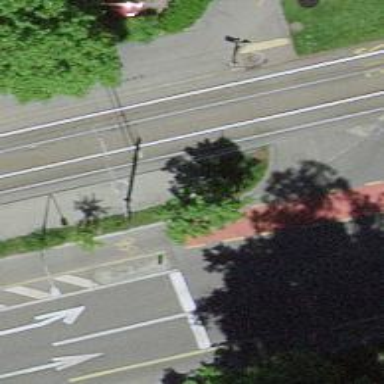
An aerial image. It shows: Tree-lined avenue.